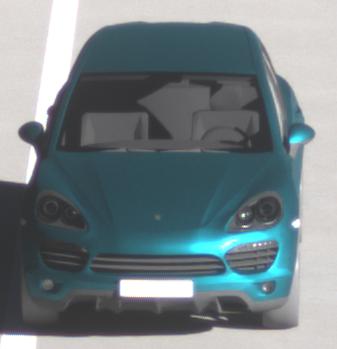
Make: Porsche
Model: Cayenne
Detailed model: Cayenne (958)
Model produced from: 2010/05
Model produced until: 2014/07
Doors: 5
Color: blue
Road condition: dry road
Daytime: morning or afternoon
Contrast: high contrast